Aerial crown-view tile of a tropical tree (Barro Colorado Island, Panama), acquired 20250414:
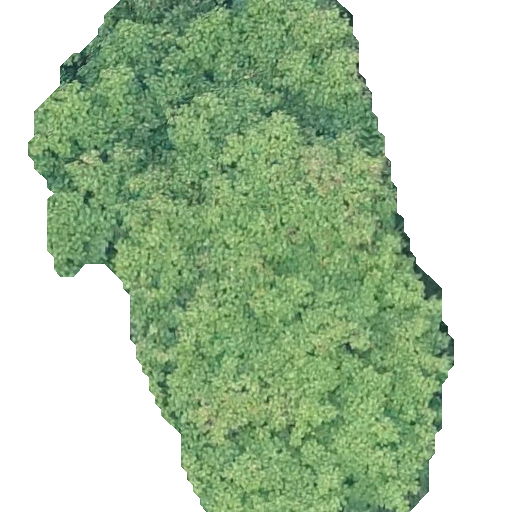
Species: Tachigali panamensis
GBIF accepted scientific name: Tachigali panamensis
Crown area: 257.139 m²